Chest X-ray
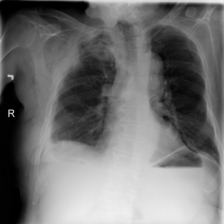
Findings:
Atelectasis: negative
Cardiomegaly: negative
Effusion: negative
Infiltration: negative
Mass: negative
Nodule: negative
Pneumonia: negative
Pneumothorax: negative
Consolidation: negative
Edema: negative
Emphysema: positive
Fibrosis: negative
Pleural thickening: negative
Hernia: negative